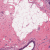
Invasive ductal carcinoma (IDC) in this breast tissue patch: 0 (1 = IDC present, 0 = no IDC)